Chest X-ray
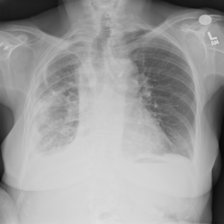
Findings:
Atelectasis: negative
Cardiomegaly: negative
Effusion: positive
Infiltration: negative
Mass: negative
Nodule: negative
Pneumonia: negative
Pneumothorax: negative
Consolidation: negative
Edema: negative
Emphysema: negative
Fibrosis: negative
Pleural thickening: positive
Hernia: negative